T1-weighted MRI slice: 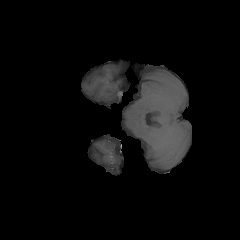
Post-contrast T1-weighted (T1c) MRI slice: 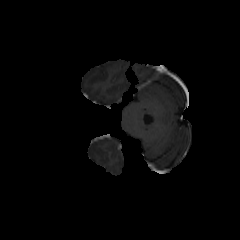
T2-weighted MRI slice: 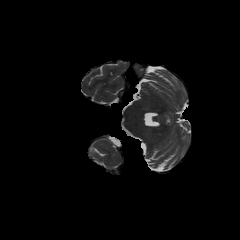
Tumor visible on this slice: no